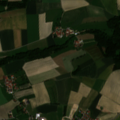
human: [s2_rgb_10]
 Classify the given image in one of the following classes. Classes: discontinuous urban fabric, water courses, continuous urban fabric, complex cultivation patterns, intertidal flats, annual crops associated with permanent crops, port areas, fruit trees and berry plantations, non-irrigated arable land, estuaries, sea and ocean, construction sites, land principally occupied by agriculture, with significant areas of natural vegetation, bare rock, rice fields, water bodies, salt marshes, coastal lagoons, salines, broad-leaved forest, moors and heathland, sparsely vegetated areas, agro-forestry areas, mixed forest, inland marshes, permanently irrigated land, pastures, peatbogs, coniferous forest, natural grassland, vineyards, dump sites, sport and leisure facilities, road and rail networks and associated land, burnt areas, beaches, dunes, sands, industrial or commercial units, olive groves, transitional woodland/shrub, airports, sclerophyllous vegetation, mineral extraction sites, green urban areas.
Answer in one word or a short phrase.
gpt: discontinuous urban fabric, non-irrigated arable land, land principally occupied by agriculture, with significant areas of natural vegetation